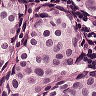
Metastatic tissue present: yes